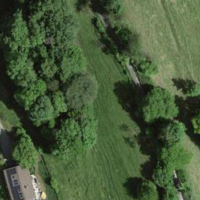
EUNIS habitat code: 24
Species observed at this site:
Clematis vitalba